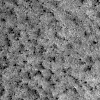
Atmospheric dust classification: not_dusty